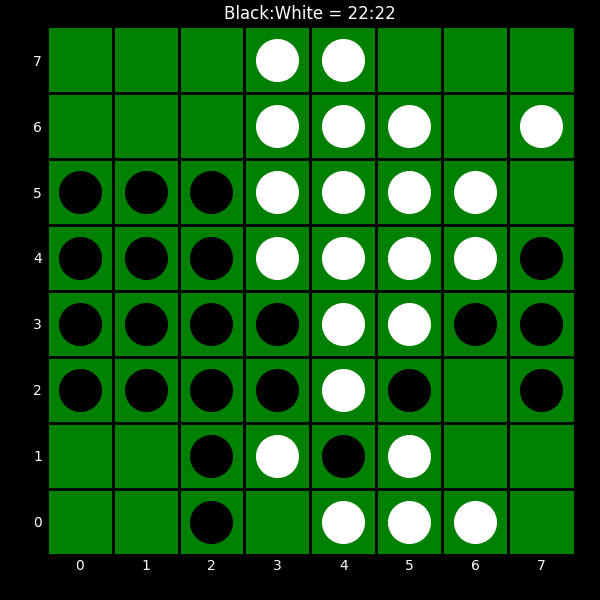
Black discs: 22
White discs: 22